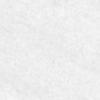
Label: no_change